Question:
In iPhone designs looks fine. But in iPad, the 'TextField' width is not increasing. And if I change the content mode to fill both fields are overlapping. How can I fix this?
'''
var body: some View {
VStack (alignment: .center,spacing :35){
TextField("Enter Username", text: $username).frame(minWidth: 0 , maxWidth: .infinity).frame(height: 55).background(Image("userinput").resizable().aspectRatio(contentMode: .fit)).multilineTextAlignment(.center).padding([.leading,.trailing],15)
TextField("Enter Password", text: $username).frame(minWidth: 0 , maxWidth: .infinity).frame(height: 55).background(Image("pswrd").resizable().aspectRatio(contentMode: .fit)).multilineTextAlignment(.center).padding([.leading,.trailing],15)
Button("SIGN IN") {
action = true
print("Just tapped")
}.frame(minWidth: 0 , maxWidth: .infinity).frame(height: 55).background(Color(red: 46/255, green: 152/255, blue: 182/255)).foregroundColor(.white).cornerRadius(5).padding([.leading,.trailing],50)
}
}
'''
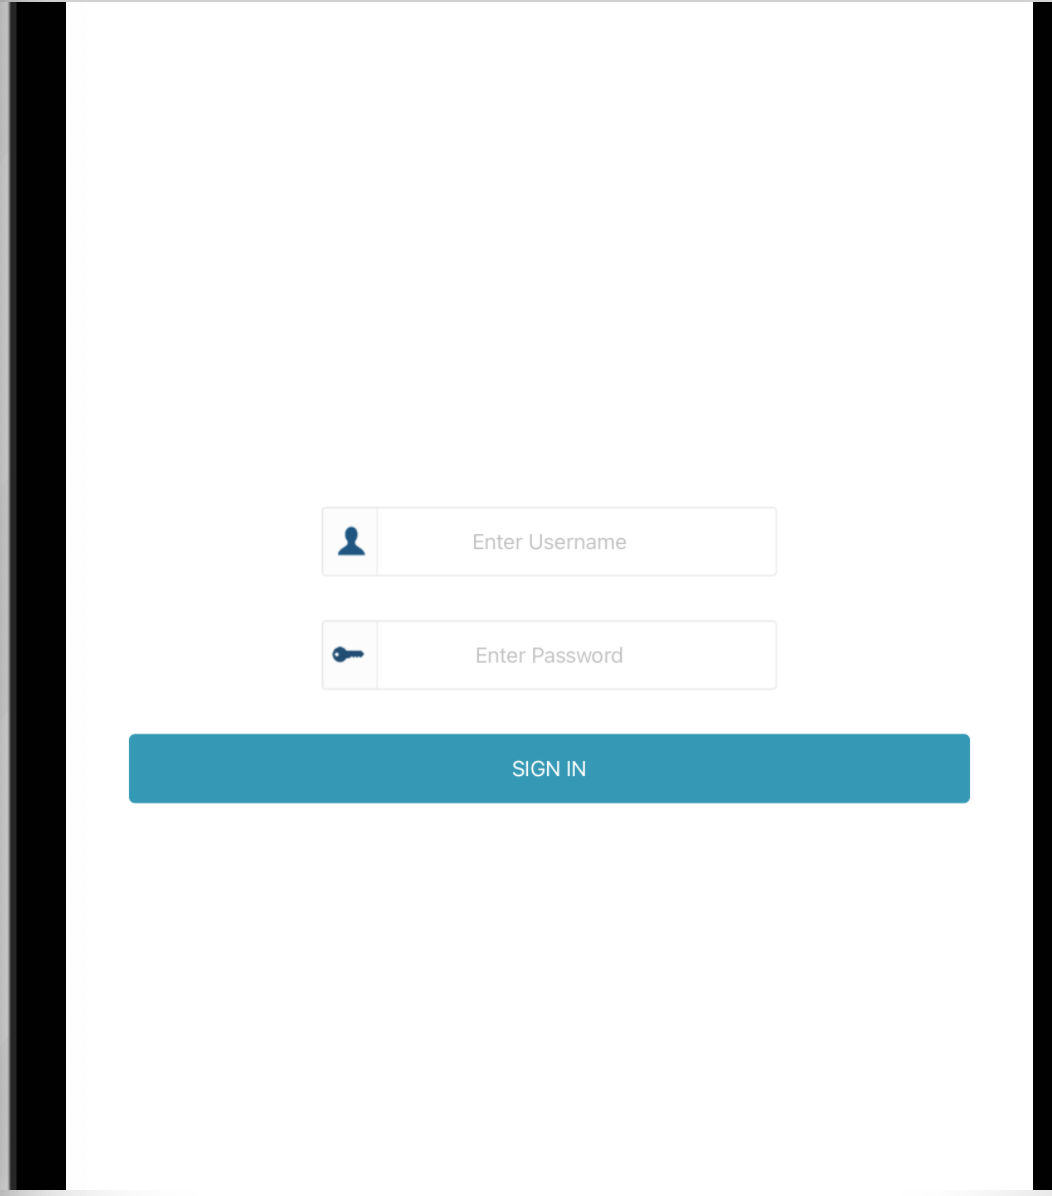
Answer: The text field's width is definitely increasing (try adding a '.border(Color.gray)' to test). But, I assume your 'userinput' or 'pswrd' images look something like this?
<URL>
This is bad practice. You don't want to make your image contain dynamic stuff like the text field's border, because images are fixed and can't stretch.
Instead, make your image only contain the  image, then use 'HStack' to put it on the left.
'''
struct ContentView: View {
@State var username = ""
@State var password = ""
var body: some View {
VStack(alignment: .center, spacing: 35) {
HStack {
Image("userinput")
.resizable()
.aspectRatio(contentMode: .fit)
TextField("Enter Username", text: $username)
.multilineTextAlignment(.center)
}
.frame(height: 55)
.border(Color.gray)
.padding([.leading, .trailing], 15)
HStack {
Image("pswrd")
.resizable()
.aspectRatio(contentMode: .fit)
TextField("Enter Password", text: $password)
.multilineTextAlignment(.center)
}
.frame(height: 55)
.border(Color.gray)
.padding([.leading, .trailing], 15)
Button("SIGN IN") {
print("Just tapped")
}
.frame(maxWidth: .infinity)
.frame(height: 55)
.background(Color(red: 46/255, green: 152/255, blue: 182/255))
.foregroundColor(.white)
.cornerRadius(5)
.padding([.leading, .trailing], 50)
}
}
}
'''
Result:
| iPhone | iPad |
| ------ | ---- |
| | |